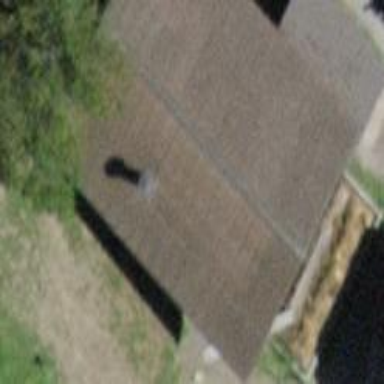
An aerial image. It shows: Barn.